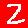
Digit: 2